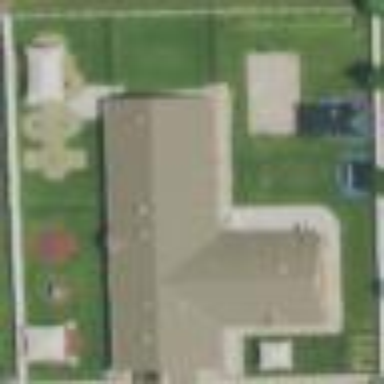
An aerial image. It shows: Kindergarten surrounded by fence.